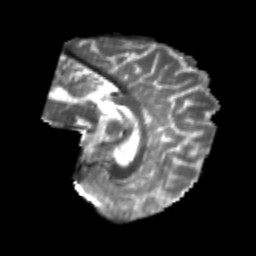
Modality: T2w
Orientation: sagittal
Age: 24
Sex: male
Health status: healthy
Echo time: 0.074 s